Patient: sex F, age 34
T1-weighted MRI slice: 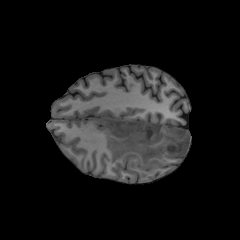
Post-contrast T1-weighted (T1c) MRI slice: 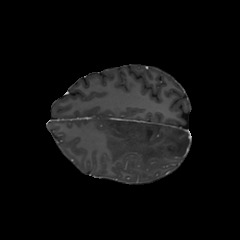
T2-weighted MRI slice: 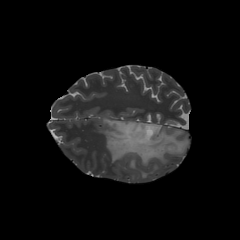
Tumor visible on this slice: yes
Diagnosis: Astrocytoma, IDH-mutant
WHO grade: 3